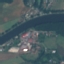
Label: River